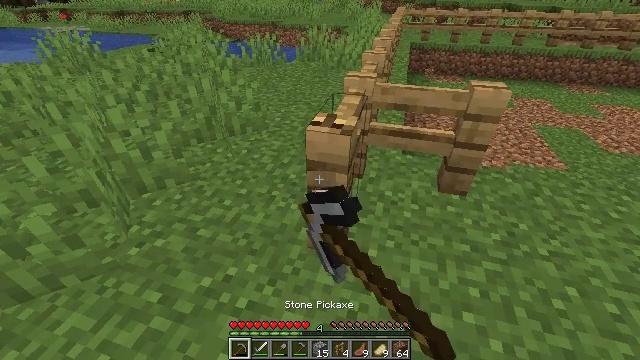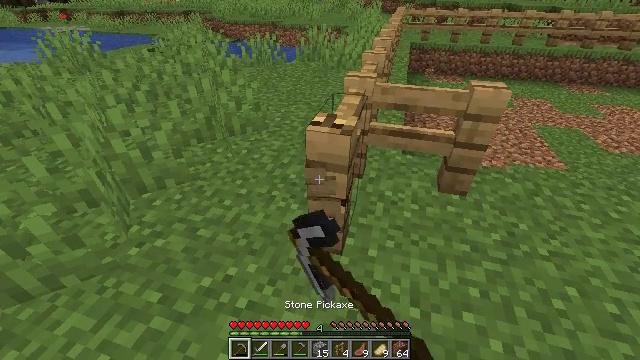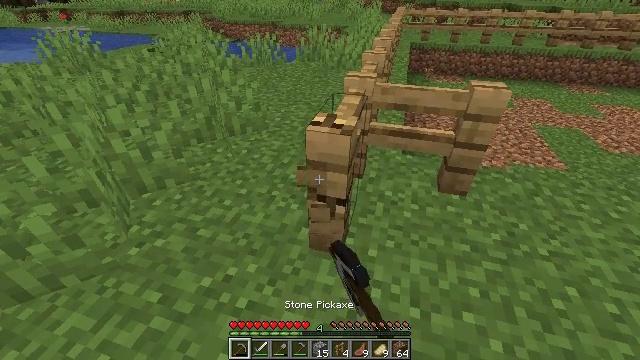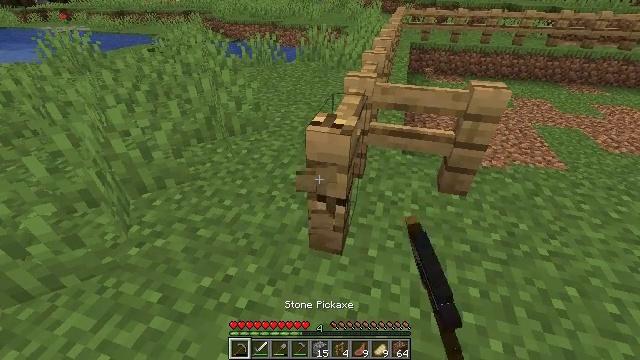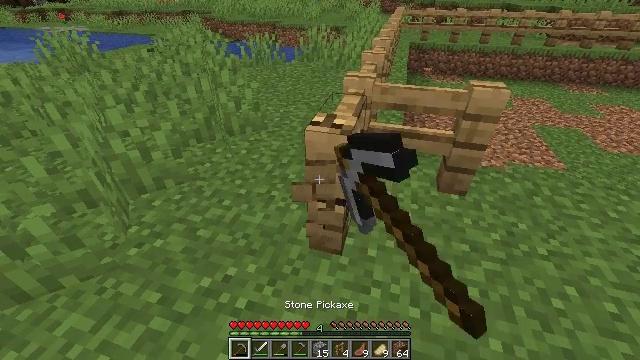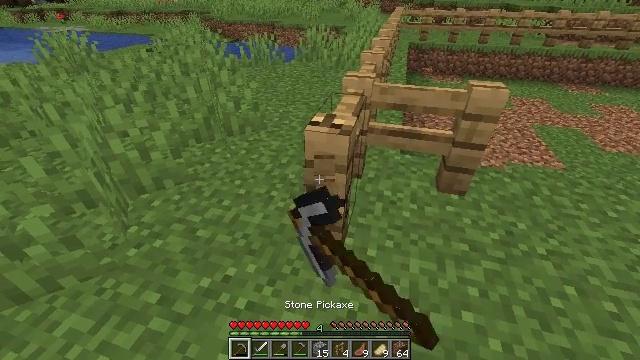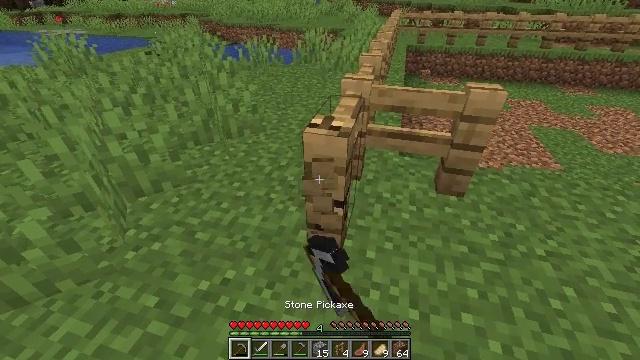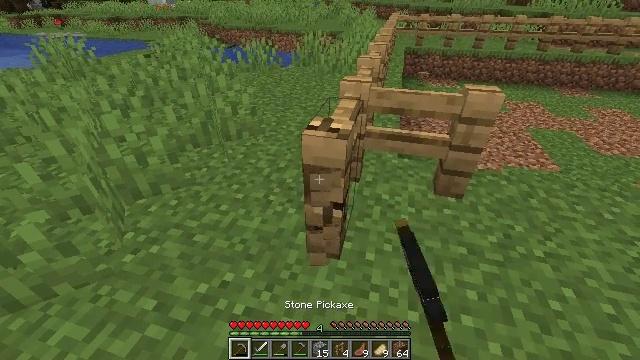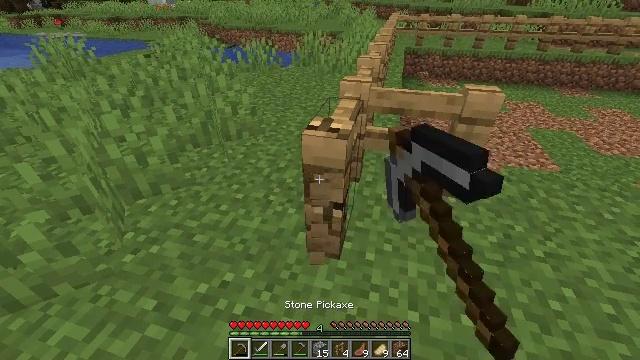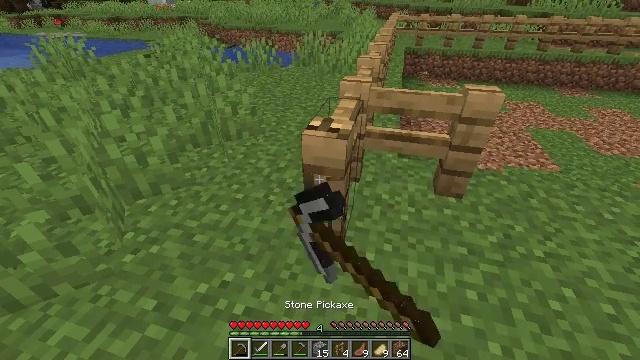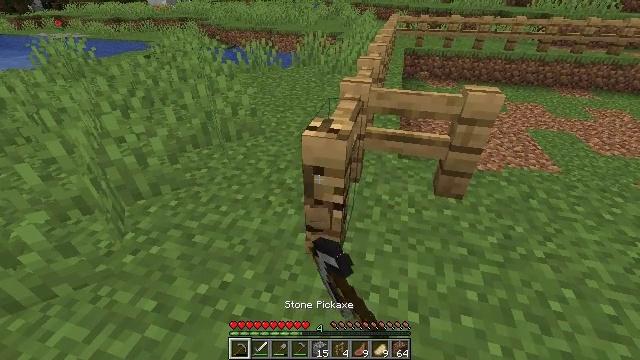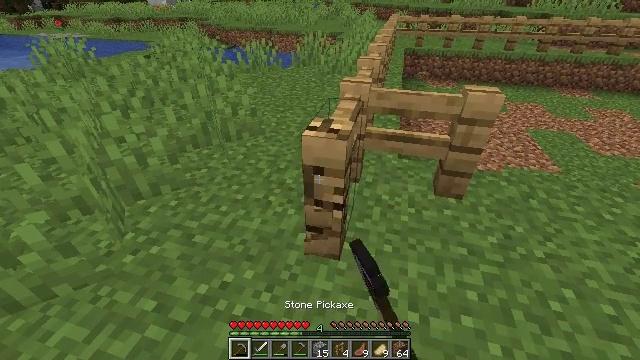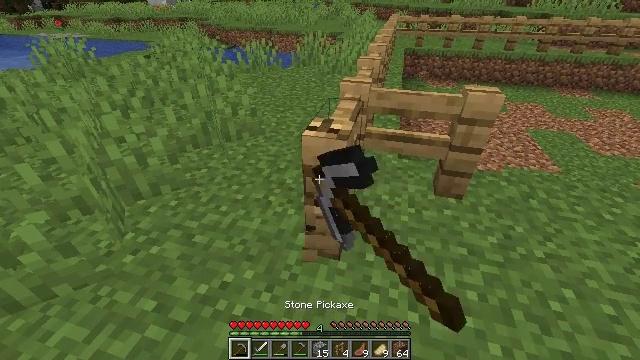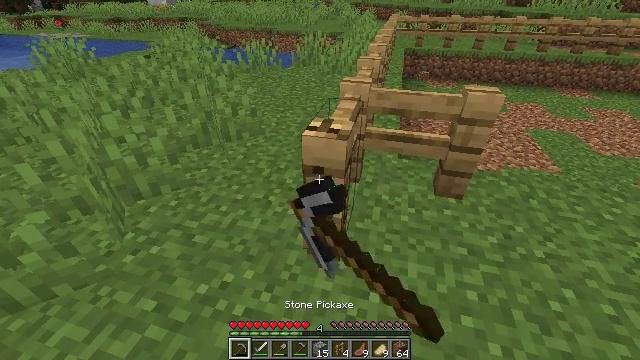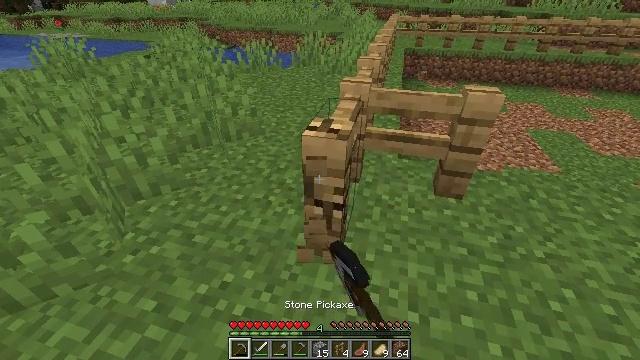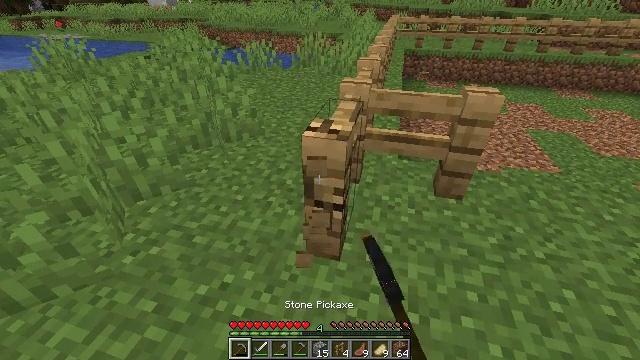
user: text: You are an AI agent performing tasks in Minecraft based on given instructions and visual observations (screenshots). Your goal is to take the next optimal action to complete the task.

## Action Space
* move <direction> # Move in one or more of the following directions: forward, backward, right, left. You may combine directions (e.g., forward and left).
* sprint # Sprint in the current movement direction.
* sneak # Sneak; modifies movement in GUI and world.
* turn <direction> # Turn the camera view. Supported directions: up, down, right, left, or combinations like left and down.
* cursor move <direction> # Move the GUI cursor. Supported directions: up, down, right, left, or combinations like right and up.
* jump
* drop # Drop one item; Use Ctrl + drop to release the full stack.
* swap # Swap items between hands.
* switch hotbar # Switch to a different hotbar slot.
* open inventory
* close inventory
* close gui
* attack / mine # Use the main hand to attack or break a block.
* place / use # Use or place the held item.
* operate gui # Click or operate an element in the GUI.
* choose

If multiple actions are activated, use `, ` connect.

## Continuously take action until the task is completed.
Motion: motion action
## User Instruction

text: Break down the oak fence.
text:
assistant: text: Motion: attack / mine
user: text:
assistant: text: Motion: attack / mine
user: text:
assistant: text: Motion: attack / mine
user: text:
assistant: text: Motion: attack / mine
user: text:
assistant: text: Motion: attack / mine
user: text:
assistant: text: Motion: attack / mine
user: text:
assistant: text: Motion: attack / mine
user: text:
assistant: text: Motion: attack / mine
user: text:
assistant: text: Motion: attack / mine
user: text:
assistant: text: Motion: attack / mine
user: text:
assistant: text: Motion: attack / mine
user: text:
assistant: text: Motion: attack / mine
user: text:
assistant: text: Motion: attack / mine
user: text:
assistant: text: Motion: attack / mine
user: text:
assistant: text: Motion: attack / mine
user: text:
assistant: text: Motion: attack / mine
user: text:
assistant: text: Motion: attack / mine
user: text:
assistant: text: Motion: attack / mine
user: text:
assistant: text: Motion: attack / mine
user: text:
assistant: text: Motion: attack / mine
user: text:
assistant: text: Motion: attack / mine
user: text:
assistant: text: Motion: attack / mine
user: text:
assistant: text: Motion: attack / mine
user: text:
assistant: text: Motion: attack / mine
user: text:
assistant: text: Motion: attack / mine
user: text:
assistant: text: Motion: attack / mine
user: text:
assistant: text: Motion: attack / mine
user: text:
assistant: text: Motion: attack / mine
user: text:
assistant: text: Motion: attack / mine
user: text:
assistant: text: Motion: attack / mine